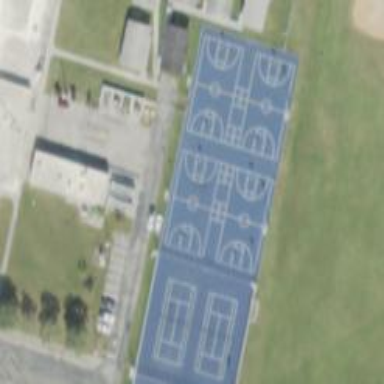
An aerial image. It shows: Basketball court in the leisure land pitch.